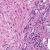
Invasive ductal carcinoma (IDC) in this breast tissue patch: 0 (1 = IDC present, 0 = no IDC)